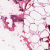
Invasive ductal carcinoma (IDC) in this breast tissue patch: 0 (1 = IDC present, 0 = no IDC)